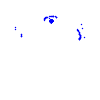
Particle: pion